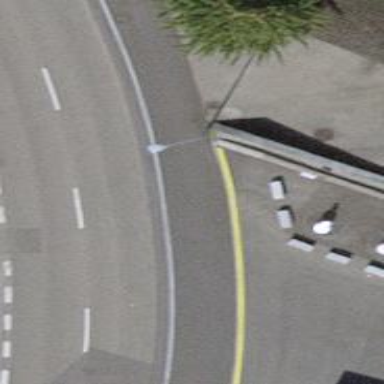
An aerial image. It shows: Asphalt cycleway.